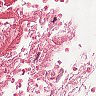
Metastatic tissue present: no